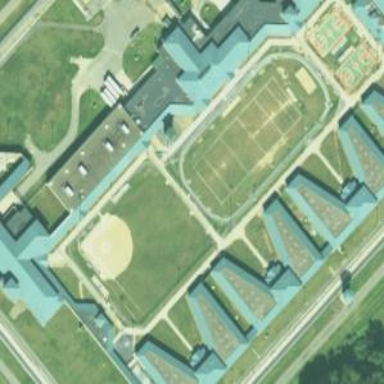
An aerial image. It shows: Prison.